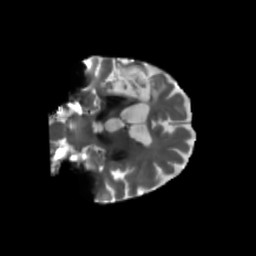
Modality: T2w
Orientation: coronal
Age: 64
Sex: female
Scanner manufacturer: siemens
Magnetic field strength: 3 T
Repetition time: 5.25 s
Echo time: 0.08 s